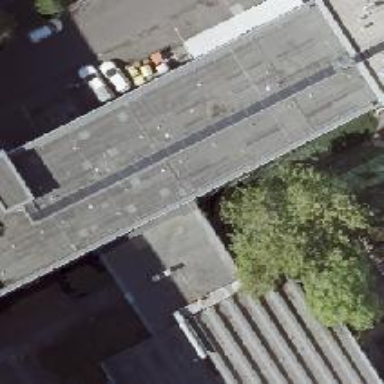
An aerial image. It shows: Commercial building.